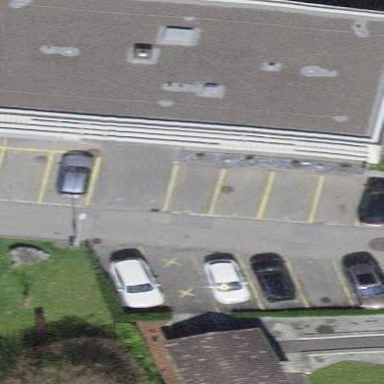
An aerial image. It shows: Street-side parking area.